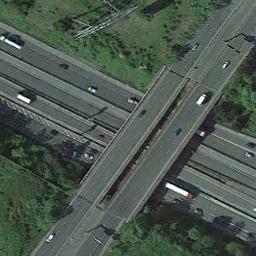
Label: overpass